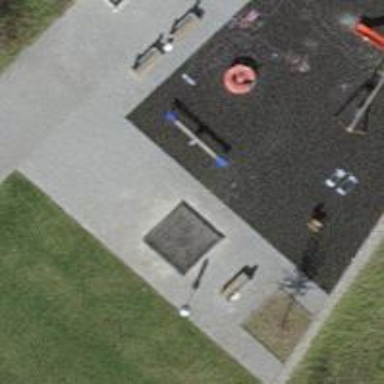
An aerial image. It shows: Playground featuring seesaw.